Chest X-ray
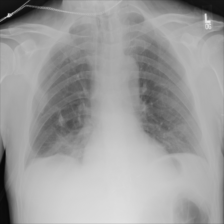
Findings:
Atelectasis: negative
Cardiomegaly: negative
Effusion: negative
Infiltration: negative
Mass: negative
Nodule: negative
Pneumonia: negative
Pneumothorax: negative
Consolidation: negative
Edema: negative
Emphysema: negative
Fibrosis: negative
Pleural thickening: negative
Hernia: negative